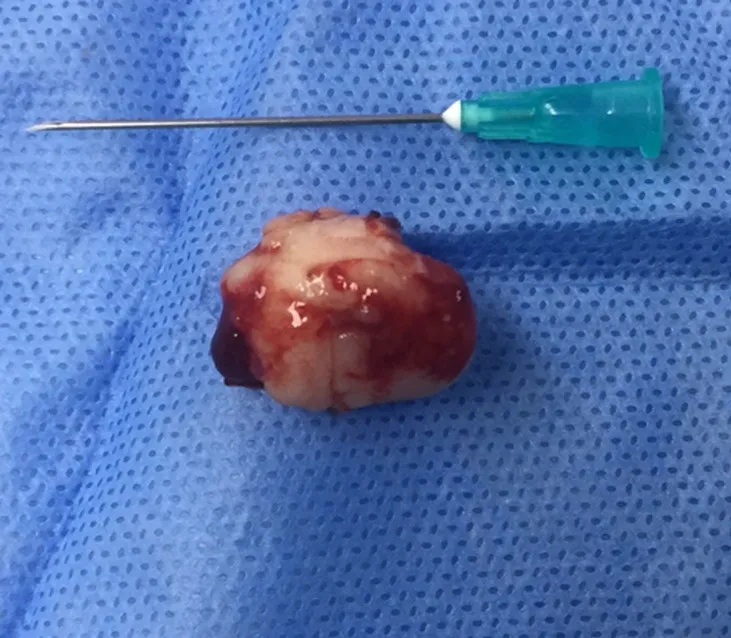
inferior aspect of the specimen.
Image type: medical_photograph (other_medical_photograph)